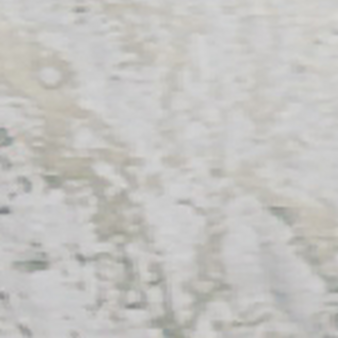
Label: other